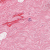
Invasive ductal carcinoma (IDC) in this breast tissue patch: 0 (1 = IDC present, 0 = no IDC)